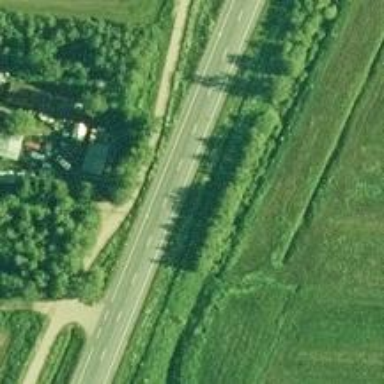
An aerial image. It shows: Asphalt cycleway.